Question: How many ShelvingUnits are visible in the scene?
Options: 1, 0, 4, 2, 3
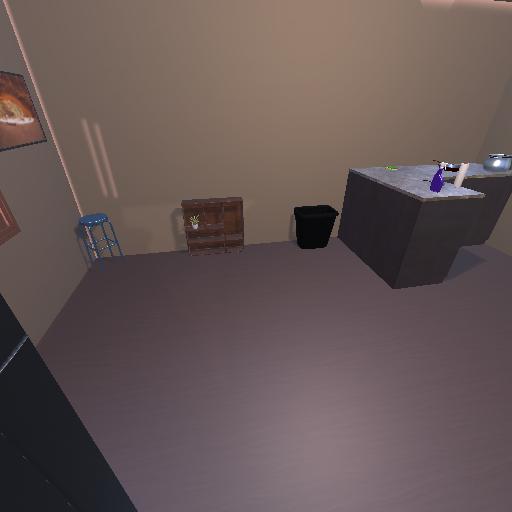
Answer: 1